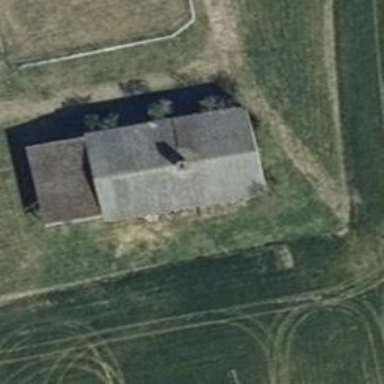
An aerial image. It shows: Rural barn.